Question: I have 15 different looking rooms as the below image demonstrates and I'm trying to make a game that has floors which are randomly generated from those rooms in a way that two conditions are met:
1. By starting in an arbitrary room you can walk to any other arbitrary room. (Demonstrated by Hopefully not happening: right one)
2. The whole floor is closed and you can not find a way out of any room to the outside. (Demonstrated by Hopefully not happening: left one)

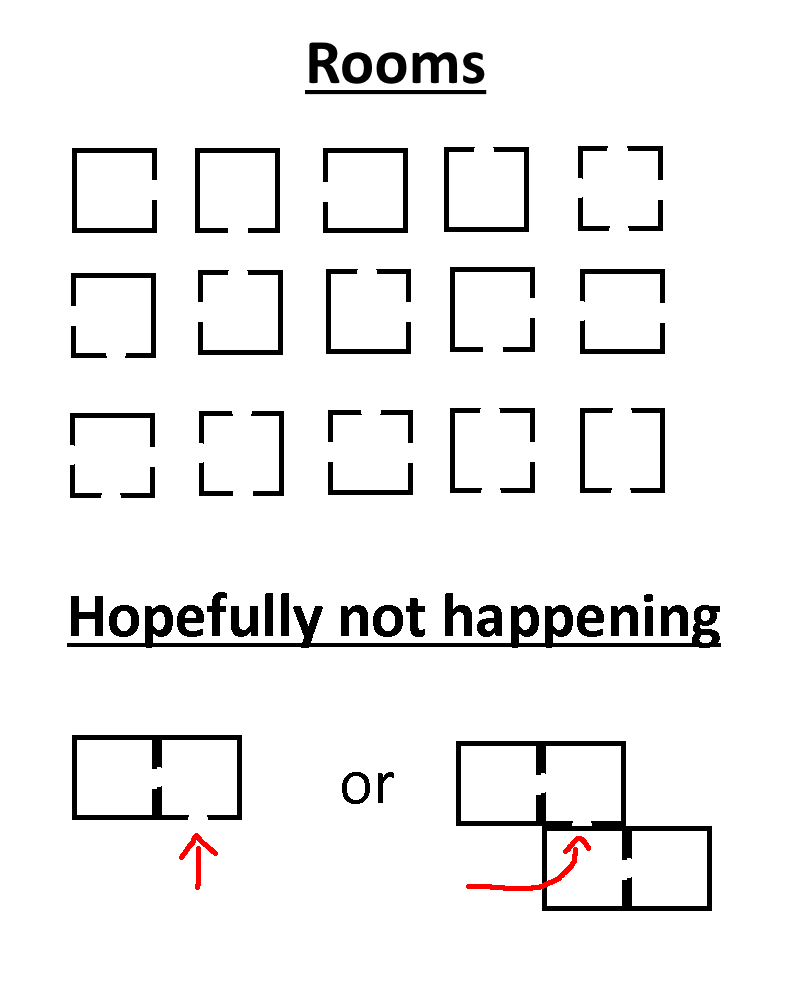
Answer: One way, simple and fast once you precalculated your tables:
As your drawing shows, you have only a finite set of possible rooms.
Each room has four sides.
On each side you can predetermine which rooms are acceptable as neighbor and store those in a table.
So four tables of possible neigbors per room.
'''
'''
Each room has 4 sides: top, left, bottom, right. False means no door in that side, True means there's a door in that side.
iTop .. iRight are the indices of the sides.
The lists with numbers contain the indices of rooms that could be adjacent to a given room on that particular side.
So e.g rooms [0] can have rooms [0], rooms [3], rooms [5] and rooms [9] on its iTop side.
Note: I just use random indices in the example.
'''
iTop, iLeft, iBottom, iRight = range (4)
rooms = [
[(False, [0, 3, 5, ...]), False, [0, 4, 7, ...], False, [0, 6, 11, ...], False, [0, 2, 7, ...]],
[(True, [2, 7,....
]
'''
From that set you select a random one.
The first room doesn't have any constraints.
In this way you make your 'building' grow room by room.
You prevent "empty" (I guess you mean non-existent) rooms by working systematically per row and then per column on a 2D grid.
To make this in Python 3.3 you need a graphics library.
If you want to keep it simple, the turtle module that comes with Python can easily handle this.
First get familiar with the turtle module using examples from the docs or the internet.
Then try to program what I just sketched.
Note that if you don't want any doors leading out of the building, that's just an extra constraint. If your building is square on each outside wall only certain rooms are permitted. Once again use a table per outside wall.
If it's only the graphics that you're after, you could get by much easier if each room only has a left and a top wall (which both could contain a door). Any room will then be acceptable as neighbor to any other room. Only the lowermost and rightmost rooms will have (closed) right and bottom walls.
But since you're writing a game, probably your rooms need four walls to be self-contained with respect to the game logic.